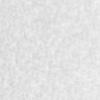
Label: no_change